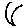
Label: moon